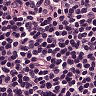
Metastatic tissue present: no